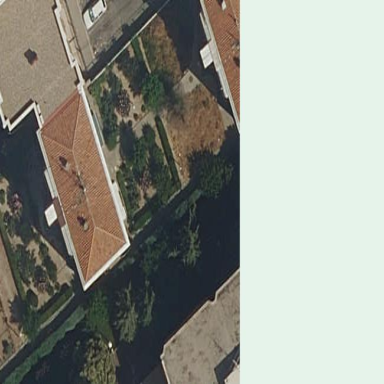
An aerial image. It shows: Garden with kerb border.